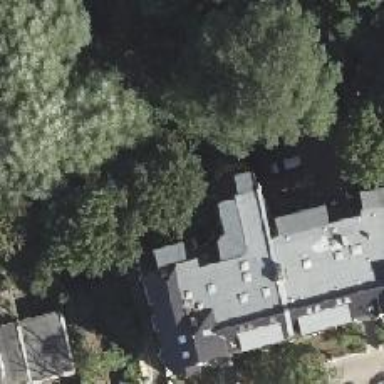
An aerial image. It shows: Beautiful apartment building with mansard roof.